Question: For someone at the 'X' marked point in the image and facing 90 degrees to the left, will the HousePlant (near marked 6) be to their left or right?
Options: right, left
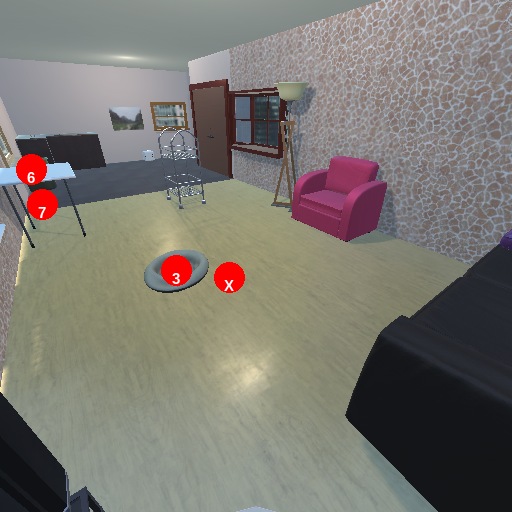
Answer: right